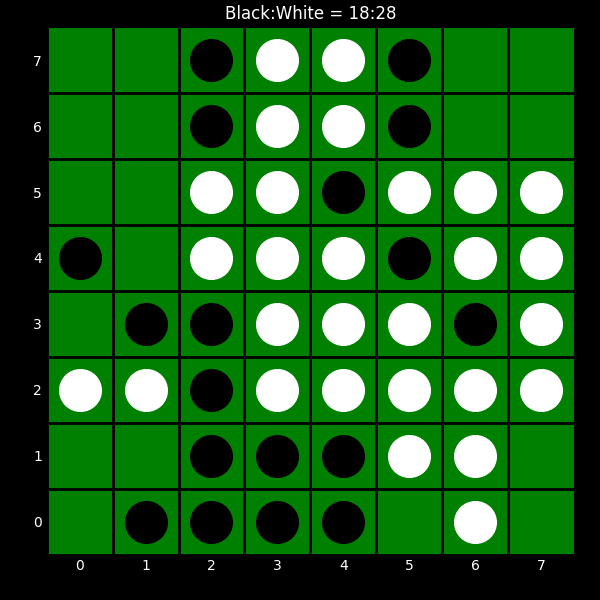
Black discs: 18
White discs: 28